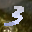
Label: 3